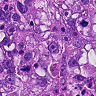
Metastatic tissue present: yes